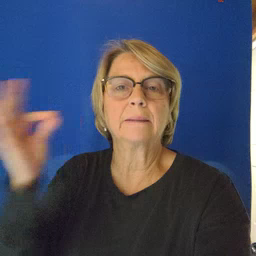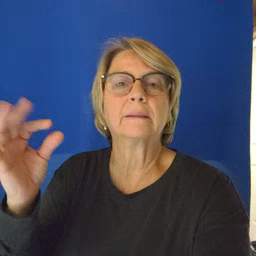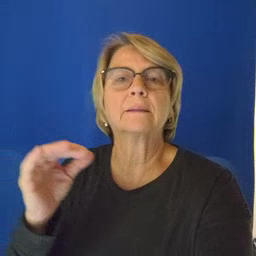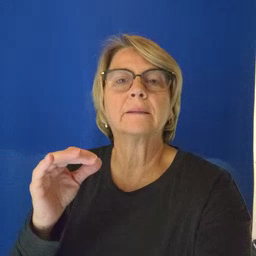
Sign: cat